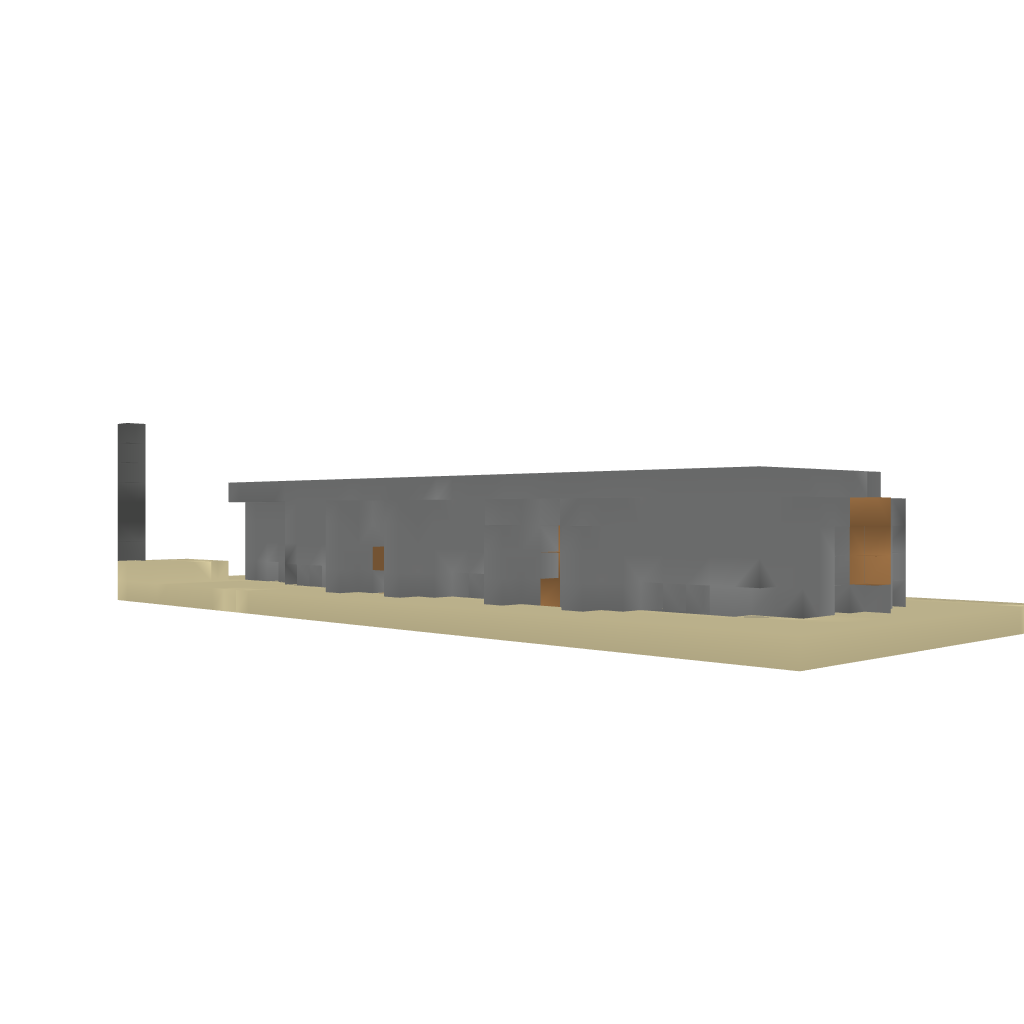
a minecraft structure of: Tutorial Room [Small]